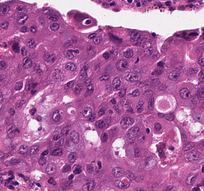
Tumor epithelial tissue: yes
Tumor-associated stroma tissue: no
Normal tissue: no